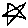
Label: star